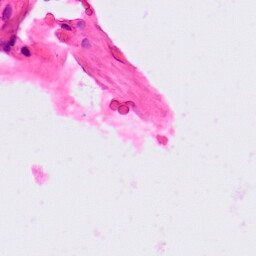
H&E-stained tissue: Lung